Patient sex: F
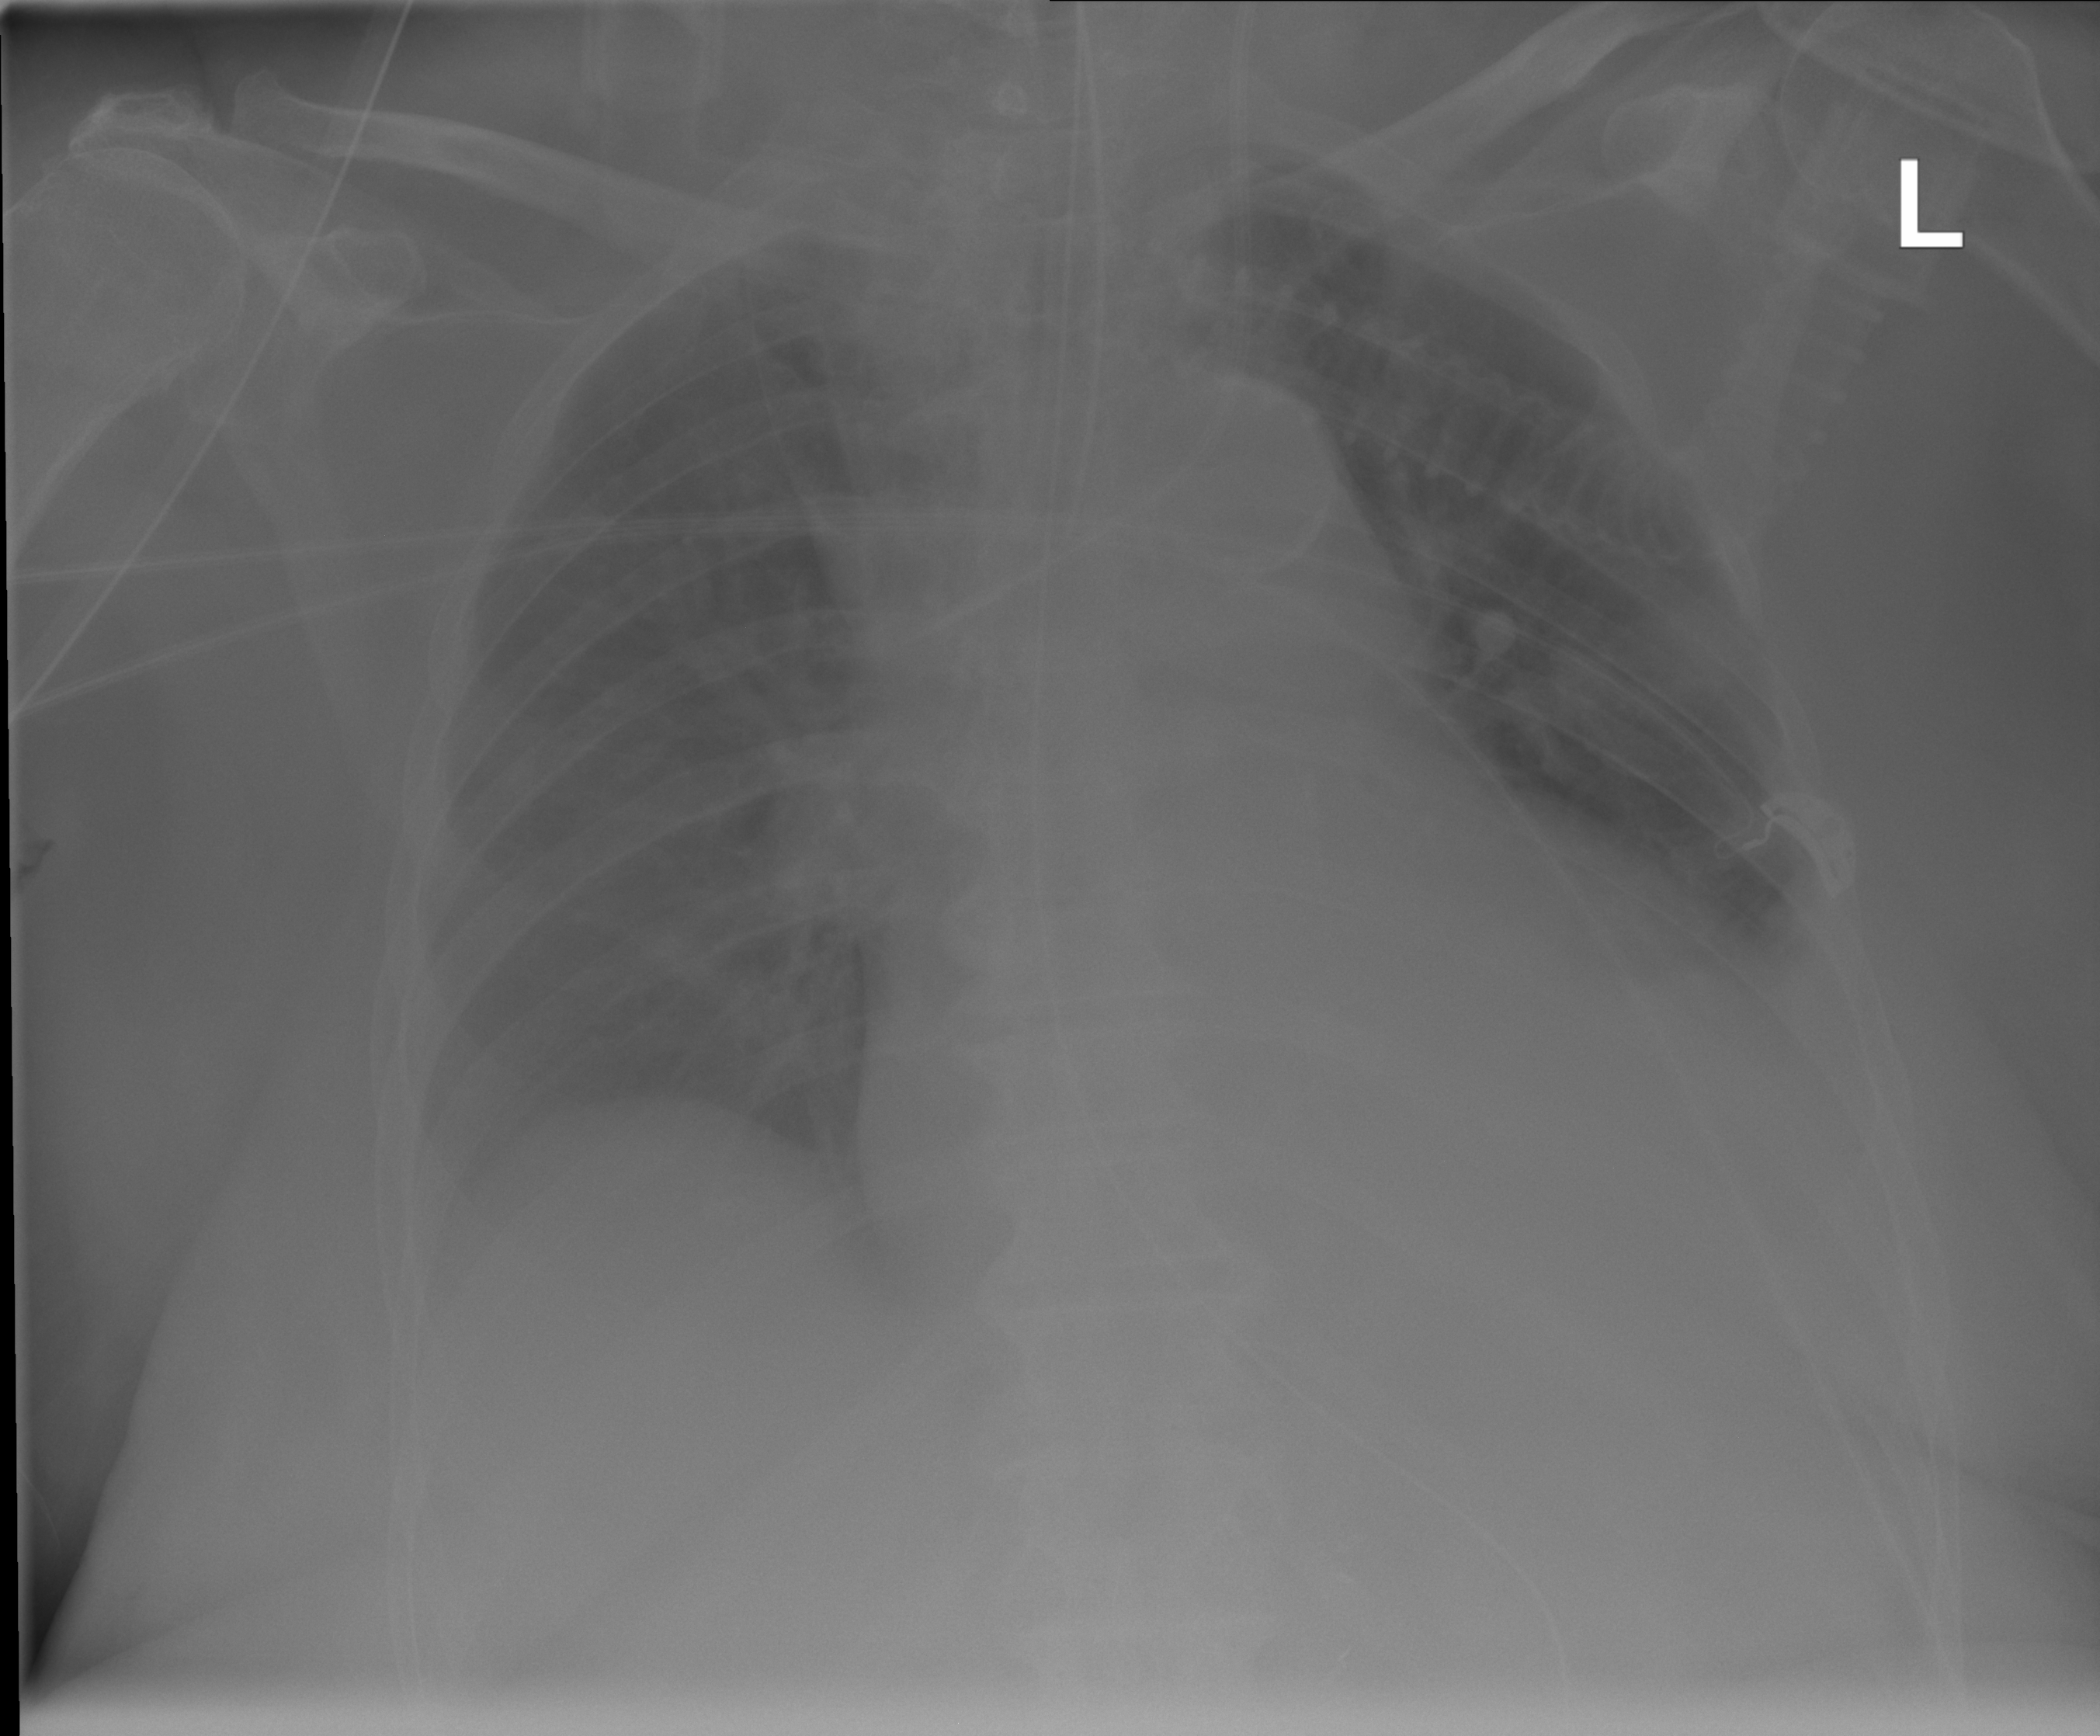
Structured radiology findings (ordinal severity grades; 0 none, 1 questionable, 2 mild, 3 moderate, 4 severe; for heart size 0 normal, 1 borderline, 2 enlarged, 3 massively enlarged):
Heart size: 2
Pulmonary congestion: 0
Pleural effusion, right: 2
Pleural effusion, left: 3
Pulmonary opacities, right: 3
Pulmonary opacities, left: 0
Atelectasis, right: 0
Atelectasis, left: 0